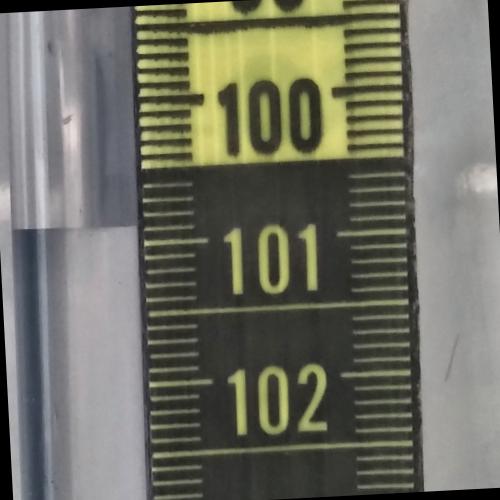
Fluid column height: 100.9 cm